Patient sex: M
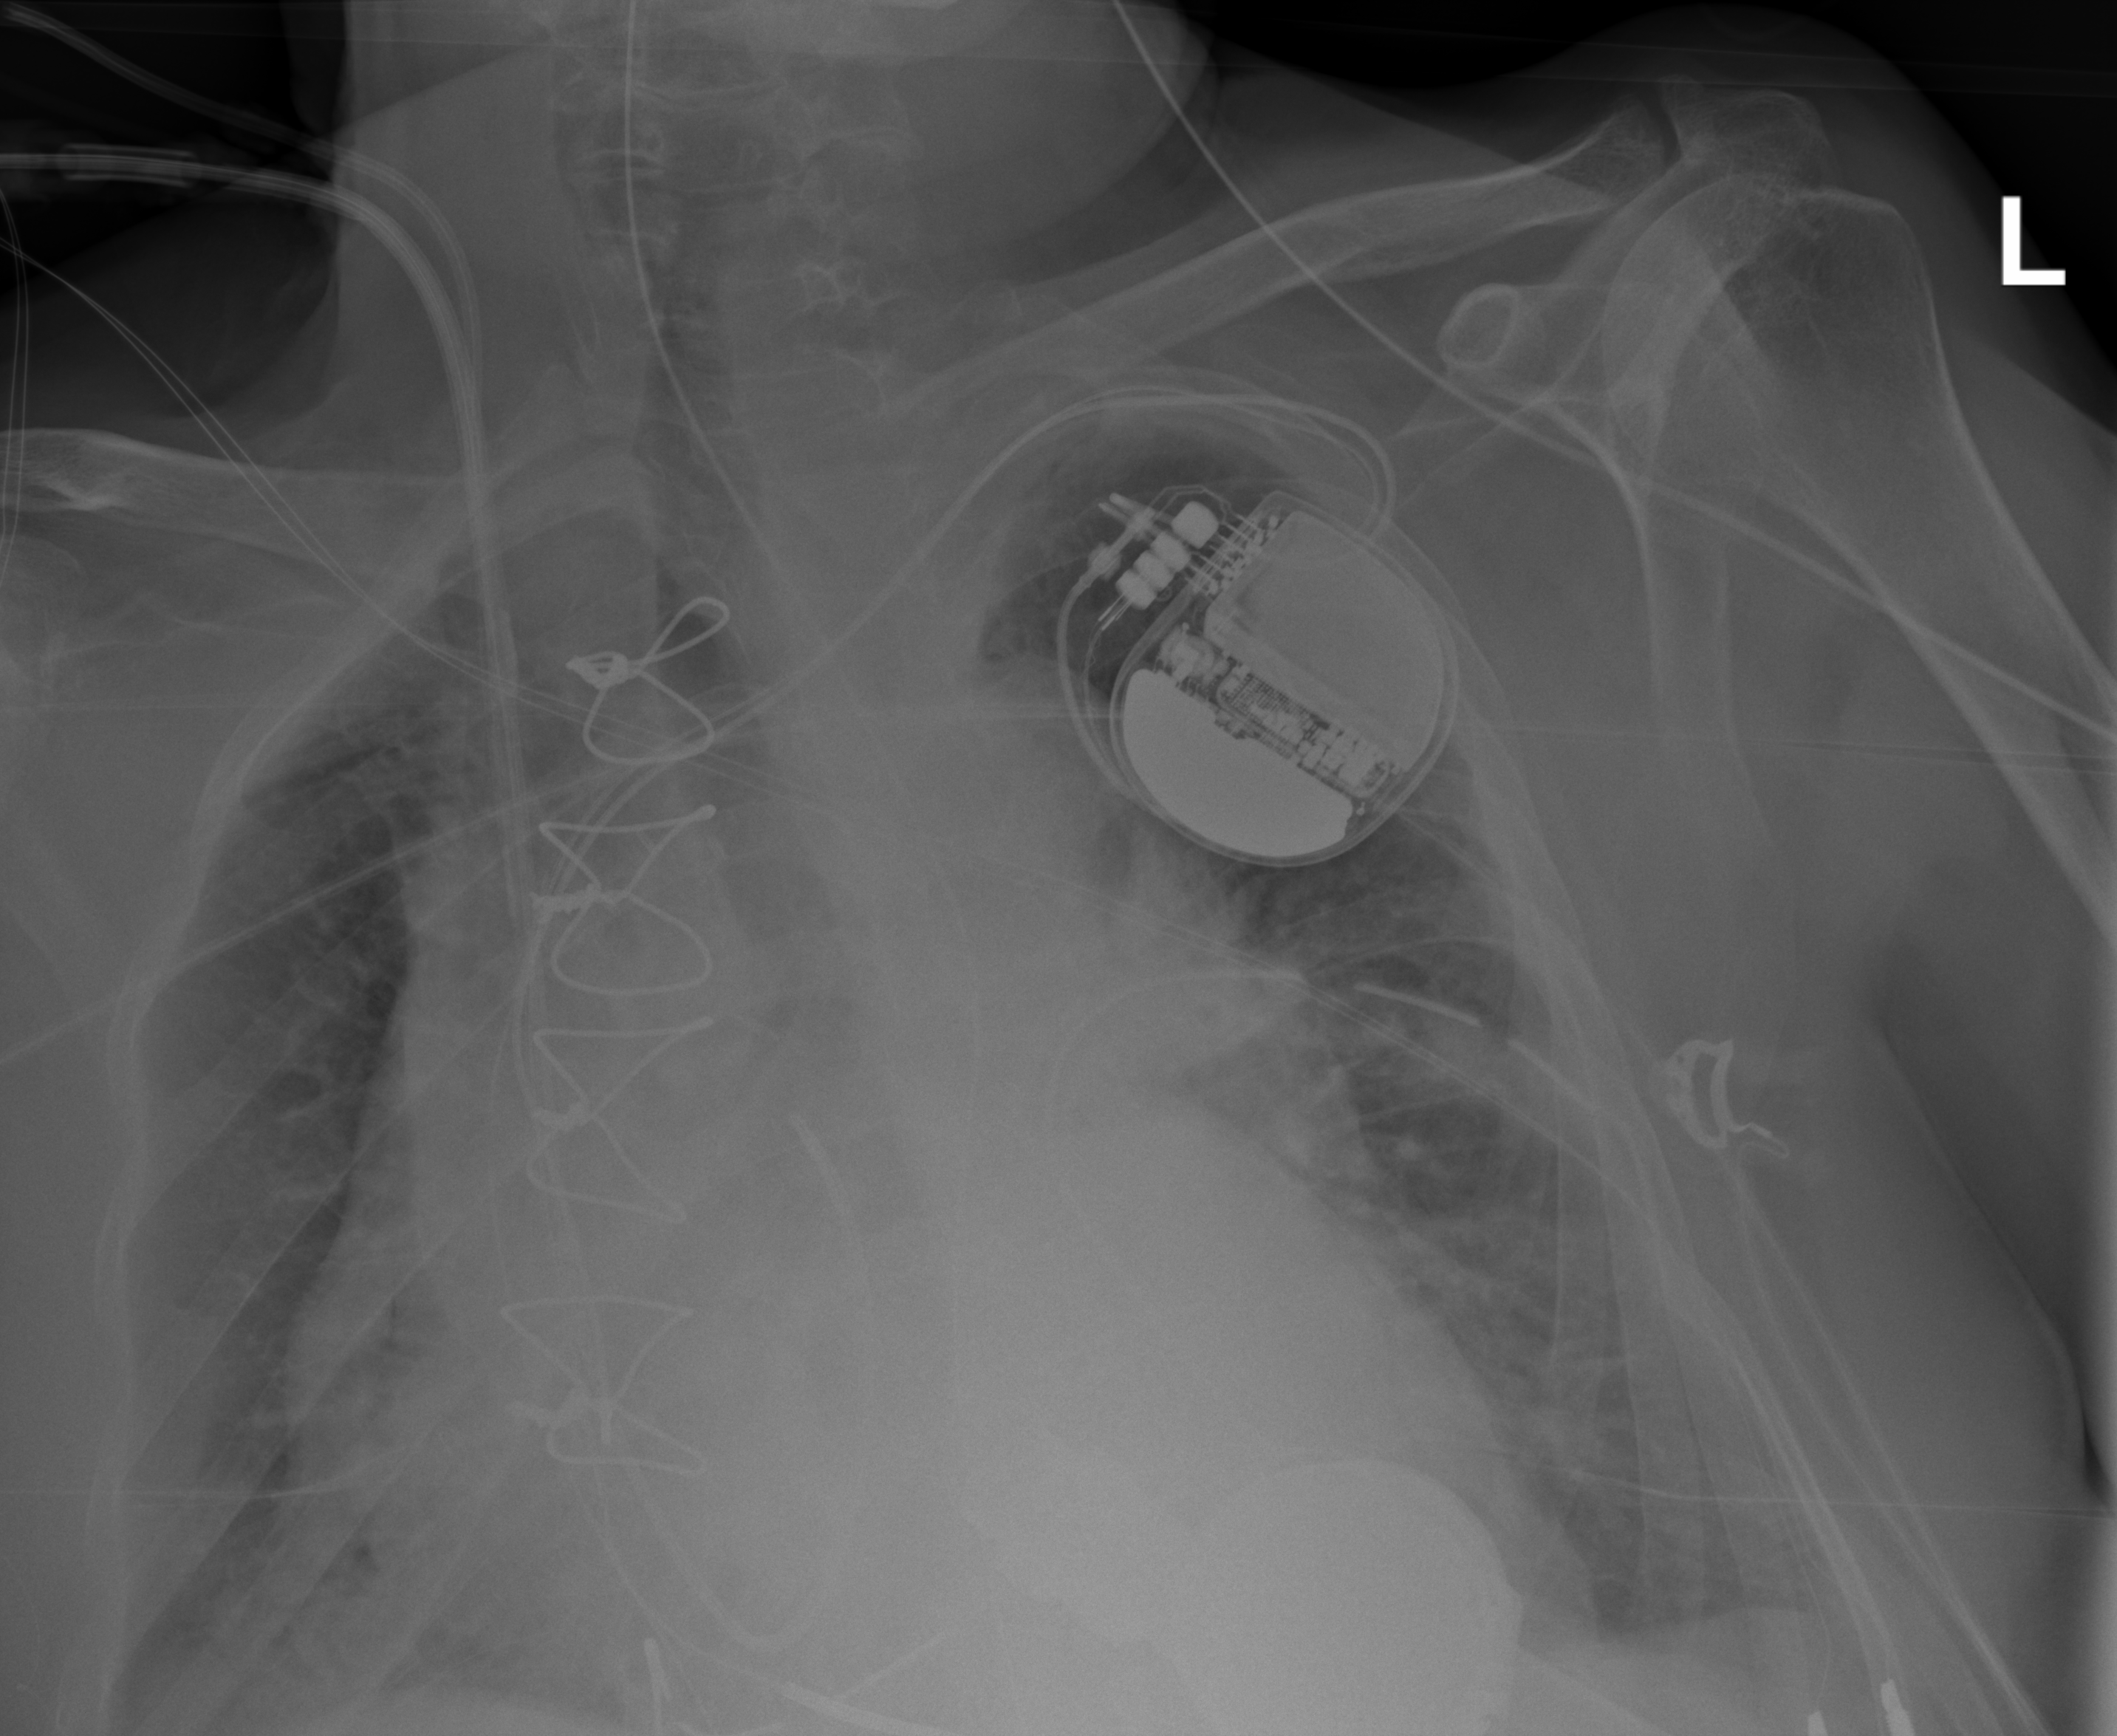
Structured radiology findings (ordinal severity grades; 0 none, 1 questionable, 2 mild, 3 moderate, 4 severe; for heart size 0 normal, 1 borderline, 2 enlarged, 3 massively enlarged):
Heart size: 3
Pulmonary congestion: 3
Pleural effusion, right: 2
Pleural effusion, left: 2
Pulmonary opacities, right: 3
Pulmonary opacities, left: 3
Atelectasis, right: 3
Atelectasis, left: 2